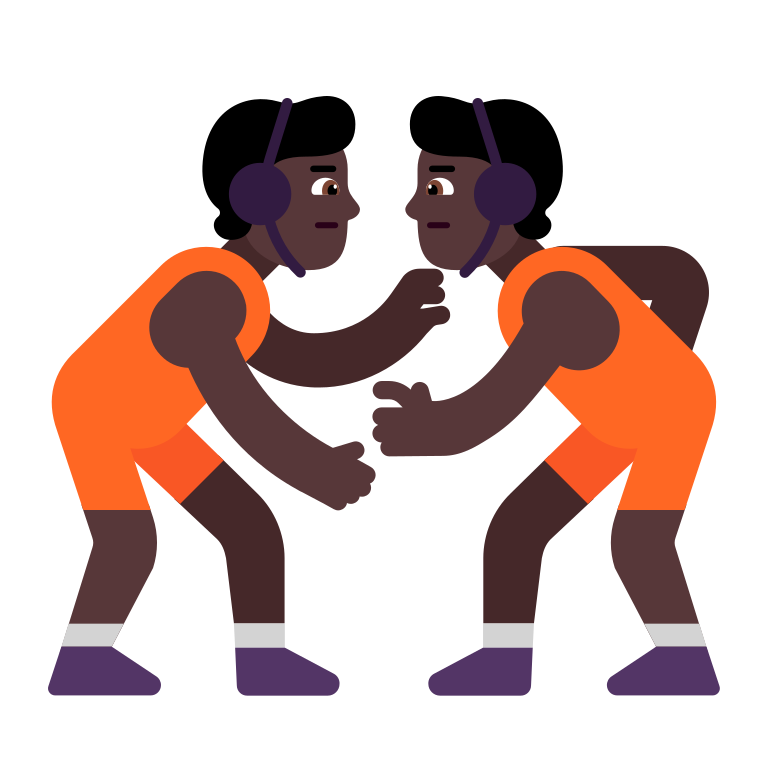
person wrestling flat dark